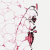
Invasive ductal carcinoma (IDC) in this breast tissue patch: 0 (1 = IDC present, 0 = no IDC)